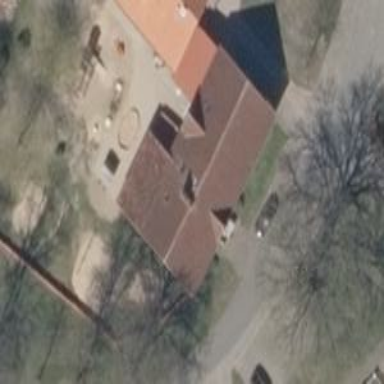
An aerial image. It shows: Kindergarten.